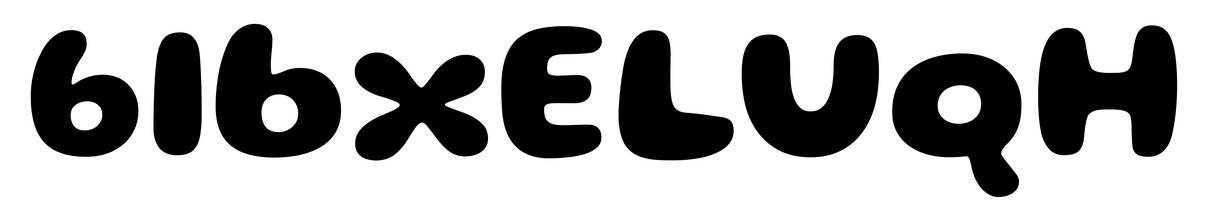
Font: Gluten_Bold